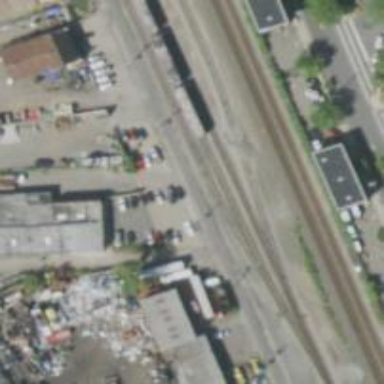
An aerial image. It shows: Railway siding with rails.